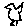
Label: bird